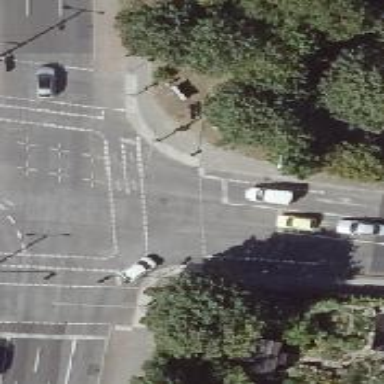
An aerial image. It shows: Road with traffic signals.